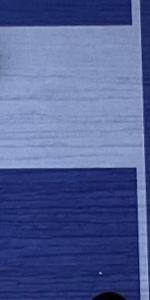
Label: Empty